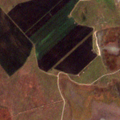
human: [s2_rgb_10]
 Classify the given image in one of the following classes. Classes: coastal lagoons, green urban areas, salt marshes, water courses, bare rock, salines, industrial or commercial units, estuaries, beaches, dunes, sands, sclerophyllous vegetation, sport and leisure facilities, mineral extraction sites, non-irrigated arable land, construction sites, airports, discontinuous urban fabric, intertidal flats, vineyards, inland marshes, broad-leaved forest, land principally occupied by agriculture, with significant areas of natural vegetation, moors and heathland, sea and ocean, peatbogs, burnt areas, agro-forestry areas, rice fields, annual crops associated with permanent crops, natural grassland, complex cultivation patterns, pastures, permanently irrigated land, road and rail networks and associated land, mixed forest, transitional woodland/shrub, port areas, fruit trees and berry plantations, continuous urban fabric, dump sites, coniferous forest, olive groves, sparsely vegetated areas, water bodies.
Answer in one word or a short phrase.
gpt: non-irrigated arable land, broad-leaved forest, natural grassland, inland marshes, water bodies